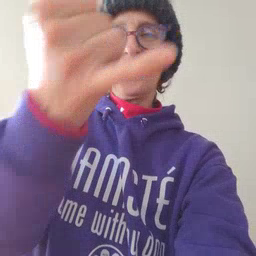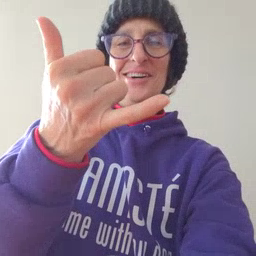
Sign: callonphone